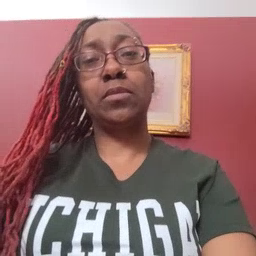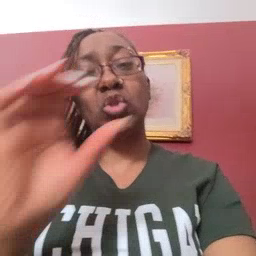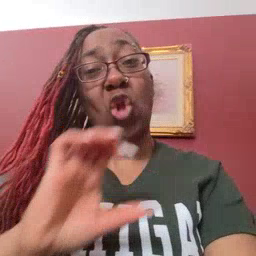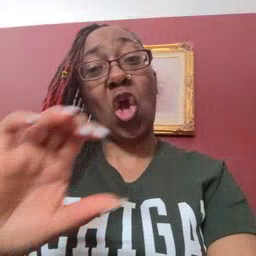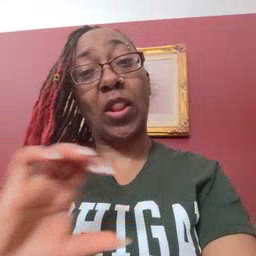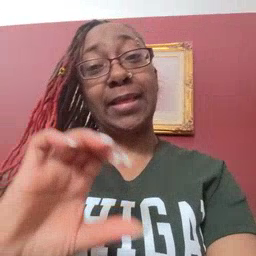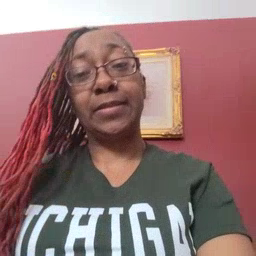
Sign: chocolate